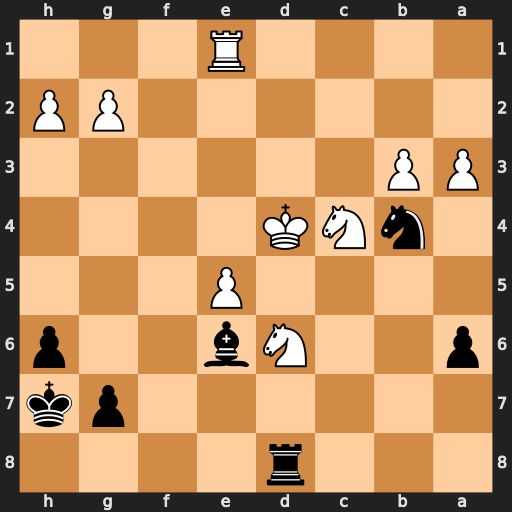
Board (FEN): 3r4/6pk/p2Nb2p/4P3/1nNK4/PP6/6PP/4R3
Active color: b
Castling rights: -
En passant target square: -
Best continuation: Nc2+ Kc3 Nxe1